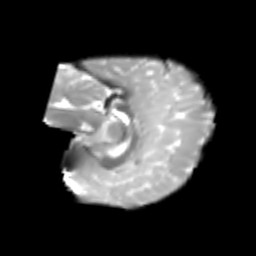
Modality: T2w
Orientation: sagittal
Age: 6
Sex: male
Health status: healthy